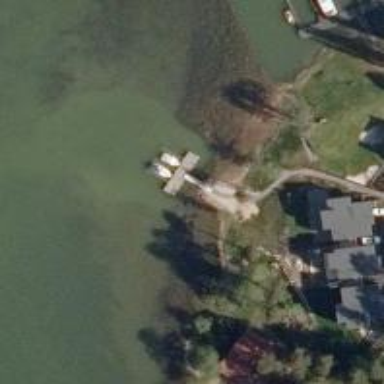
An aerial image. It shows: Man-made pier.